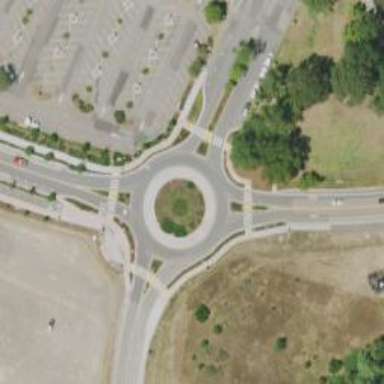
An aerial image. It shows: Tertiary road with asphalt surface leading to roundabout.